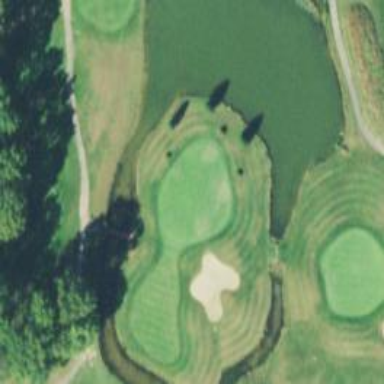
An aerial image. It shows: Path on bridge over golf course.